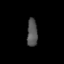
Tissue: lung
Cell type: T cells
Senescence score: 0.2022
Nuclear area (px): 287
Mean DAPI intensity: 84.449